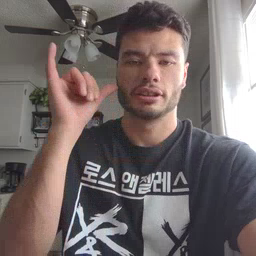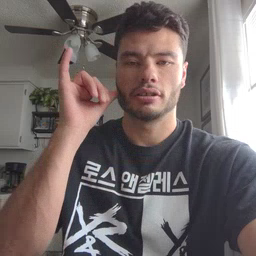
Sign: yesterday